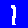
Digit: 1